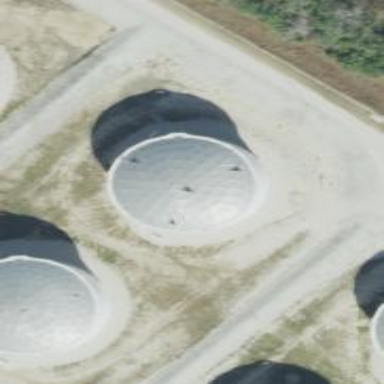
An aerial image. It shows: Storage tank which is man-made.